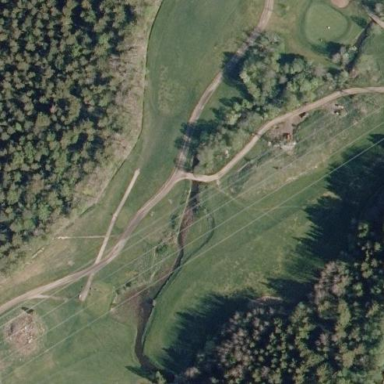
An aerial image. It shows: Golf fairway surrounded by grass.